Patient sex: M
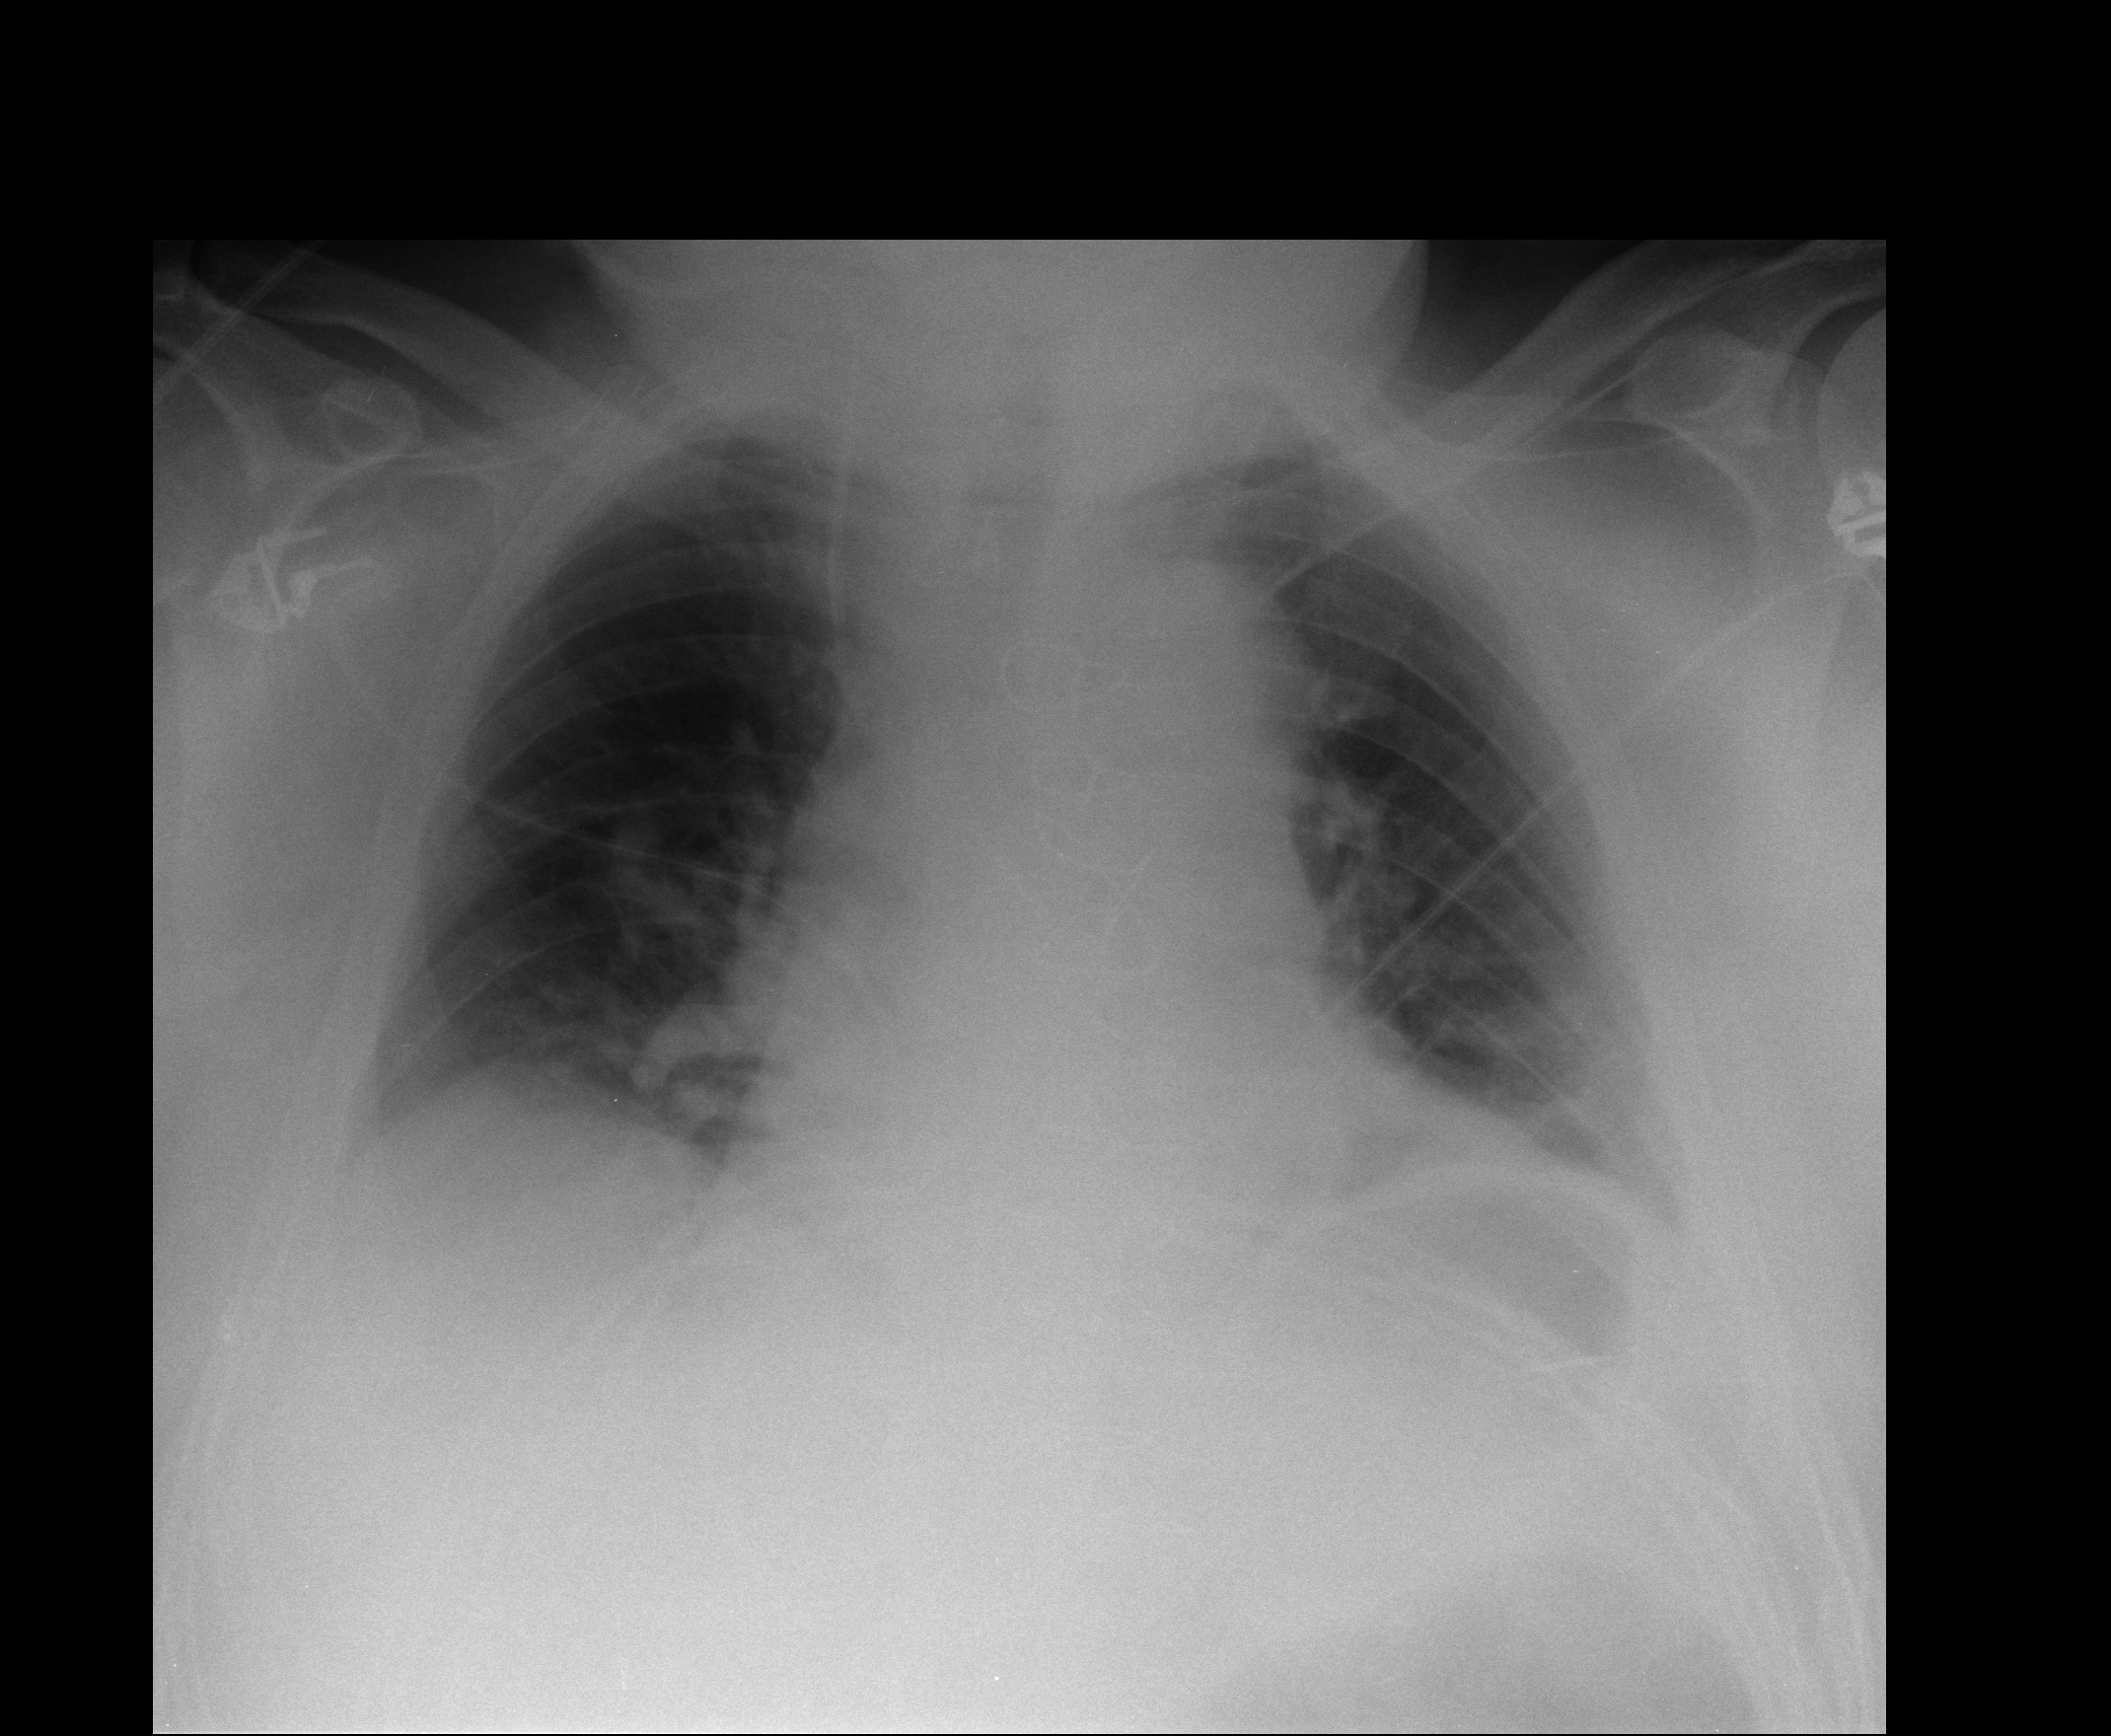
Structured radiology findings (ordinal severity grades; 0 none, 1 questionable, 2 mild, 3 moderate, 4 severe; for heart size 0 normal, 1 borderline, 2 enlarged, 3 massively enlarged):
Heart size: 2
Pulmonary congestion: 1
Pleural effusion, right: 0
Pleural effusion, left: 1
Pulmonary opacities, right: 0
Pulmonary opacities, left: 0
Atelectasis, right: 2
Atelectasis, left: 2